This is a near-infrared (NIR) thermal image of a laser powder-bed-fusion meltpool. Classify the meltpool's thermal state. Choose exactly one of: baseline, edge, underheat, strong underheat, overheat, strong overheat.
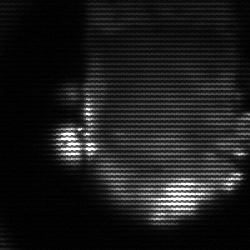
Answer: baseline